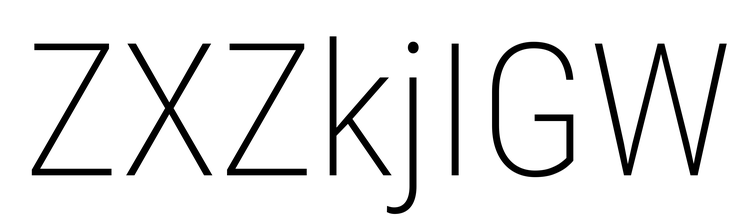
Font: Roboto_Condensed_ExtraLight